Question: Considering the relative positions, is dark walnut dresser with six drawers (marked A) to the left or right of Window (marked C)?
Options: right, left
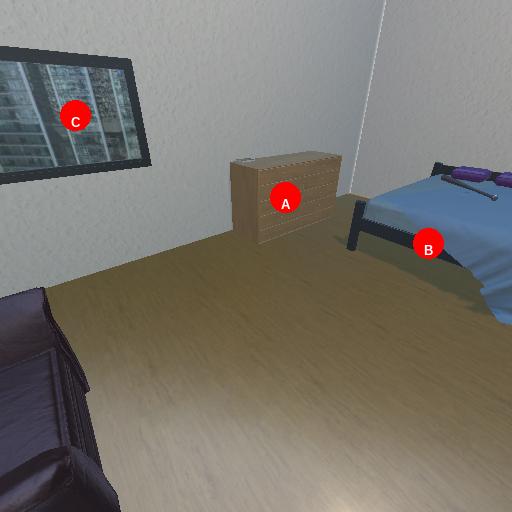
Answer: right